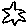
Label: star